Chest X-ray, PA view. Patient: 22 years old, sex F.
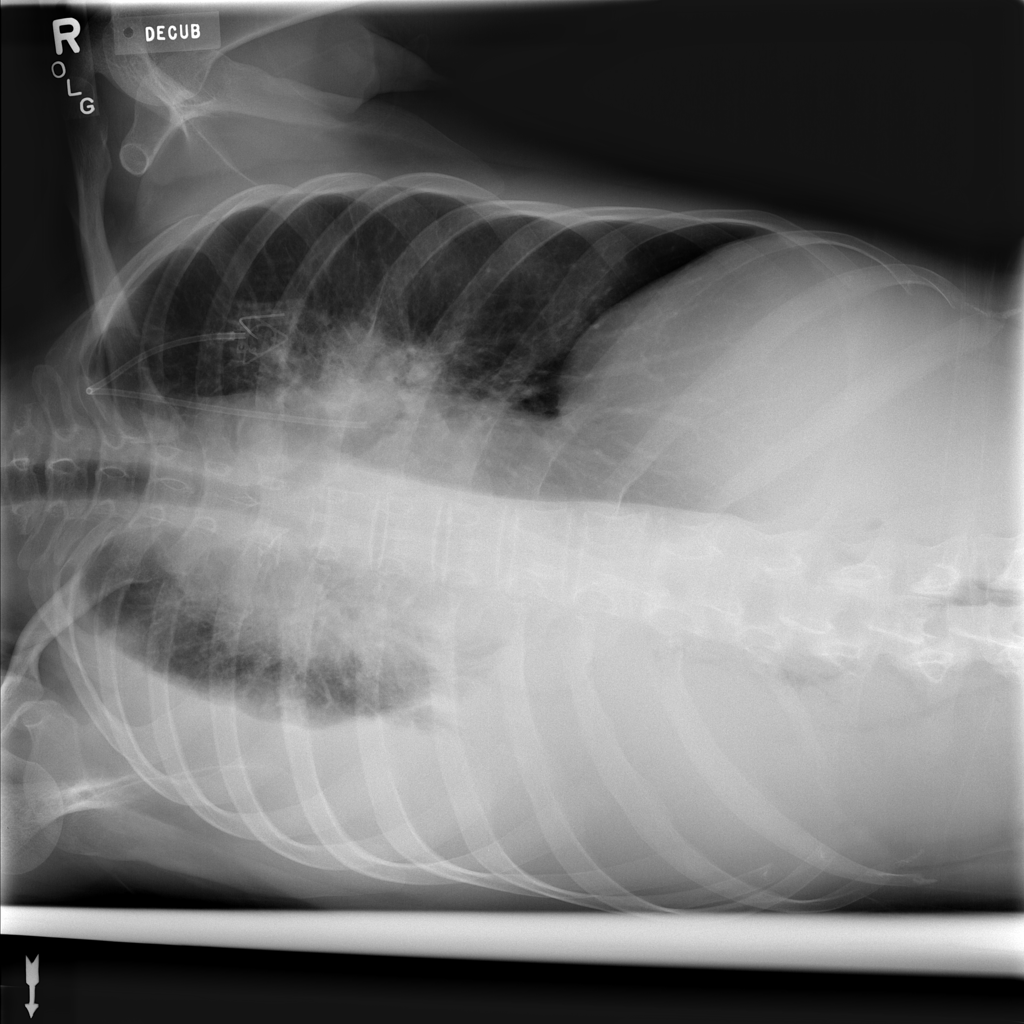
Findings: Effusion